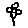
Label: flower